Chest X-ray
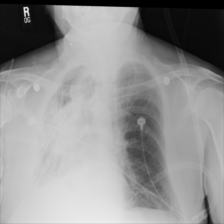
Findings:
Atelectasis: positive
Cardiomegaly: negative
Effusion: negative
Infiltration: negative
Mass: negative
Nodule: negative
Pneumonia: negative
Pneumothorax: positive
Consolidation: negative
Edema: negative
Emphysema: negative
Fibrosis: negative
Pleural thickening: negative
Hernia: positive